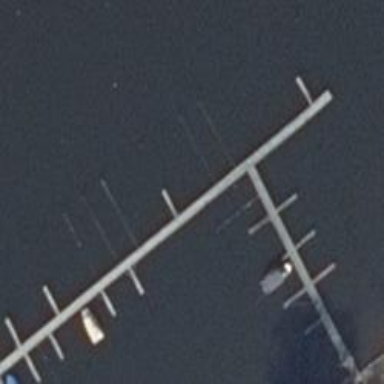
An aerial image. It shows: Man-made pier.